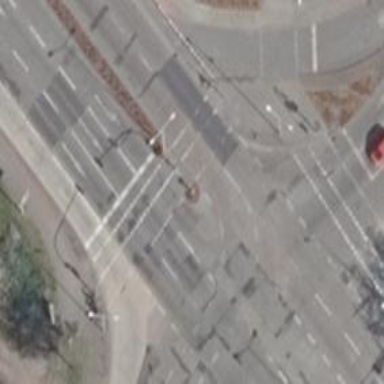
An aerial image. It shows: Road crossing with traffic signals.